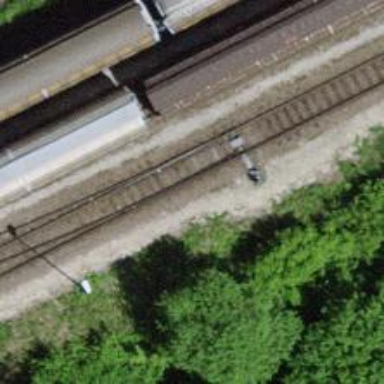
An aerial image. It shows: Railway switch.